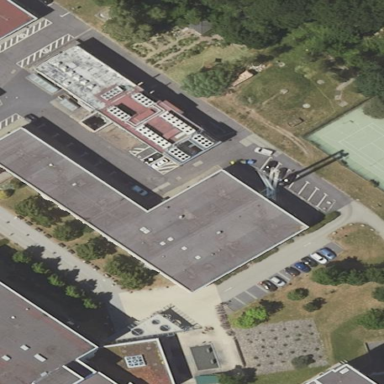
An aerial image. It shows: Office building.